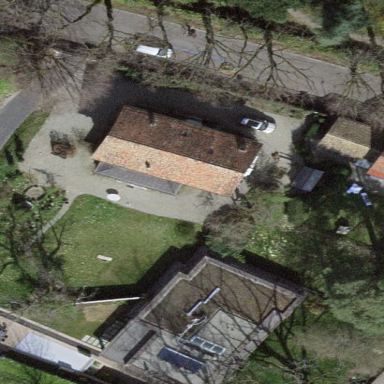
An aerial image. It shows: Garden enclosed by fence.